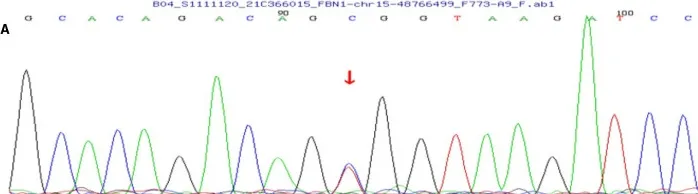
(A) The patient's genetic test results suggested a mutation in the FBN1 gene.
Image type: chart (chart)